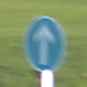
Verkehrszeichen: VorgeschriebeneFahrtrichtungGeradeaus
Umgebung: Outdoor, Nature
Tageszeit: MorningAfternoon
Wetter: Clear
Licht: Natural
Jahreszeit: NotSpecified
Kontrast: HighContrast